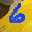
Label: 6